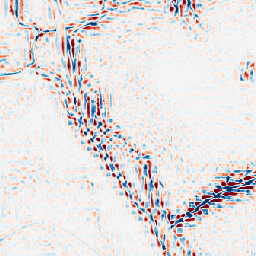
Category: wavelet
Decomposition family: wavelet_reverse_biorthogonal
Decomposition parameters: wavelet: rbio3.5
level: 3
Upsampling method: fft_zeropad
Upsampling parameters: scale: 4
Upsampling scale: 4